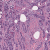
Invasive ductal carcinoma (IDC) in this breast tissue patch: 1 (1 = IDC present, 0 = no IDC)